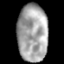
Tissue: lung
Cell type: Epithelial cells
Senescence score: 0.1436
Nuclear area (px): 1712
Mean DAPI intensity: 163.8